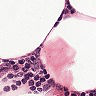
Metastatic tissue present: no